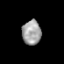
Tissue: prostate
Cell type: Myeloid cells
Senescence score: 0.3293
Nuclear area (px): 457
Mean DAPI intensity: 160.958